Chest X-ray:
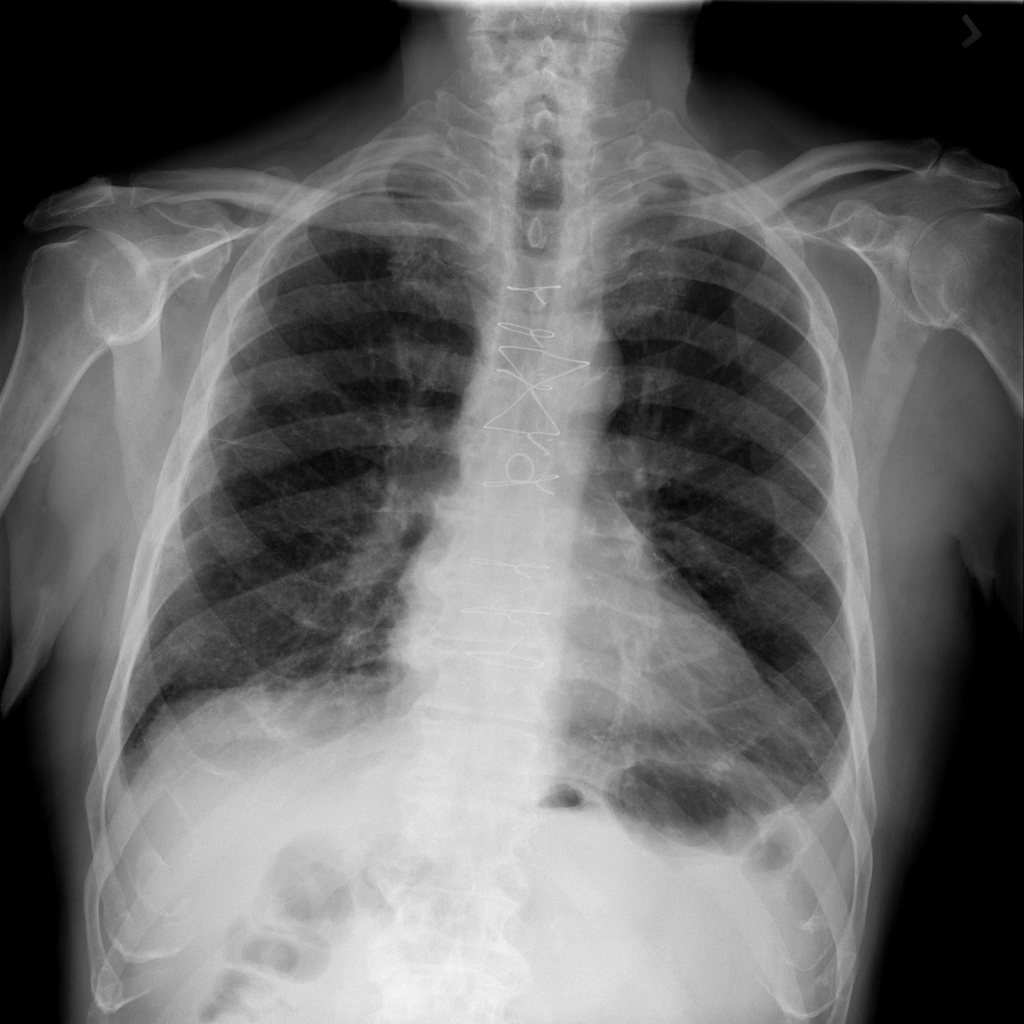
Findings: Effusion
No abnormal finding: no